Question: I know how to traverse every element of a 2D array, using 'array[i % n, i / n]' when i=0 < n*m for a n,m array. Is there a handy formula to traverse the boundary elements of a 2D array only?
for example, for 2D, given a matrix

only 'a' is traversed. Wish i could illustrate for 3d but hope this clears it up
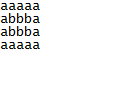
Answer: This is what I came up with for 2D: (it's Java, but to convert to C#, you should only have to replace 'System.out.print' and 'Math.ceil' with the C# equivalents)
'''
int n = 5, m = 3;
for (int i = 0; i < 2*(m+n); i++)
{
int x1 = i/(m+2*n),
x2 = (i%(m+n))%n,
x3 = (int)Math.ceil(((m+i)%(m+n)) / m / (1.0*n));
System.out.print(x1*(n-1) + x2 * x3 + " ");
int y1 = i/(m+n) - i/(m+2*n),
y2 = x2,
y3 = (int)Math.ceil((i%(m+n)) / n / (1.0*m));
System.out.println(y1*(m-1) + y2 * y3);
}
'''
The above can of course be written as a single statement that accesses the array if you wish.
Note that, because of '(i%(m+n))%n', this only works if 'n > m'. The simplest work-around for this is probably to stick this into a function that takes 4 parameters 'x,y,m,n', which can easily be swapped depending on whether 'm' or 'n' is larger.
Output:
'''
0 0
1 0
2 0
3 0
4 0
0 0
0 1
0 2
0 2
1 2
2 2
3 2
4 2
4 0
4 1
4 2
'''
<URL>.
As you can see, it does repeat 4 corner cells, if that's okay.
Let's see what each 'xi' looks like (without the 'Math.ceil' and '/(1.0*m)' or '/(1.0*n)'):
'''
i x1 x2 x3 y1 y2 y3
0 0 0 1 0 0 0
1 0 1 1 0 1 0
2 0 2 1 0 2 0
3 0 3 2 0 3 0
4 0 4 2 0 4 0
5 0 0 0 0 0 1
6 0 1 0 0 1 1
7 0 2 0 0 2 1
8 0 0 1 1 0 0
9 0 1 1 1 1 0
10 0 2 1 1 2 0
11 0 3 2 1 3 0
12 0 4 2 1 4 0
13 1 0 0 0 0 1
14 1 1 0 0 1 1
15 1 2 0 0 2 1
'''
The 'Math.ceil' and '/(1.0*m)' or '/(1.0*n)' is just there to change 'x3' and 'y3' to 1 where they're > 1 (which will happen if the applicable limit ('m' or 'n') is greater than the other limit ('n' or 'm').
The above table can then be used to get the desired traversal by multiplying the first with 'the limit-1' and adding the product of the second and the third, as can be seen in the 'print' statements in the code.
Figuring out that the above table would be useful, how to generate it and how to use it was just a matter of playing around a bit.
Yeah, I'm not figuring that out for 3D.
As you can see, something slightly longer is way more readable:
'''
int n = 5, m = 3;
int x = 0, y = 0;
int xInc = 1, yInc = 0;
while (true)
{
System.out.println(x + " " + y);
// got to right, go down
if (x == n-1 && xInc == 1)
{
xInc = 0;
yInc = 1;
}
// got to bottom, go left
else if (y == m-1 && yInc == 1)
{
xInc = -1;
yInc = 0;
}
// got to left, go up
else if (x == 0 && xInc == -1)
{
xInc = 0;
yInc = -1;
}
// got to top, stop
else if (y == 0 && yInc == -1)
{
break;
}
x += xInc;
y += yInc;
}
'''
Output:
'''
0 0
1 0
2 0
3 0
4 0
4 1
4 2
3 2
2 2
1 2
0 2
0 1
0 0
'''